Current action and preconditions to check: trajectory_clear

Your task: For each precondition in the list above, predict whether it will hold at this action.

Consider the current scene as observed from the mobile robot's camera, and analyze the predicted future states of all dynamic agents (e.g., people, animals, vehicles, or any moving entities) within the NEXT SECOND.

IMPORTANT: Only answer "very likely" if you are absolutely certain—based on strong, clear evidence—that a dynamic agent will violate the precondition in the predicted future state. Do NOT answer "very likely" for unlikely, ambiguous, or low-probability risks.

Ask yourself for each precondition: Is there a high probability, with clear and convincing evidence, that the predicted future states of any dynamic agent will interfere with the predicted future state of the currently executing action within the NEXT SECOND, causing that precondition to fail?

Assess the risk level based on these predictions. Use "likely" or "very likely" if motions create a clear risk of interference.

Use "neutral" or "improbable" if agents are nearby but their predicted paths are clearly diverging or non-conflicting.

Failure Risk Categories: "very improbable", "improbable", "neutral", "likely", "very likely"

Answer Format: Output ONLY the probability_of_failure value from these categories: "very improbable", "improbable", "neutral", "likely", "very likely"

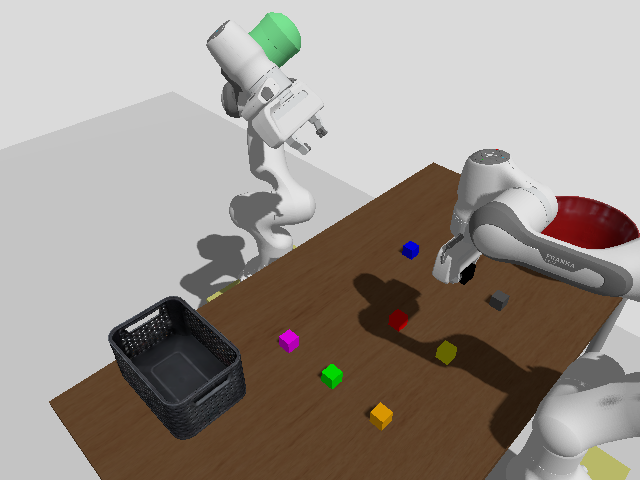

Answer: very improbable